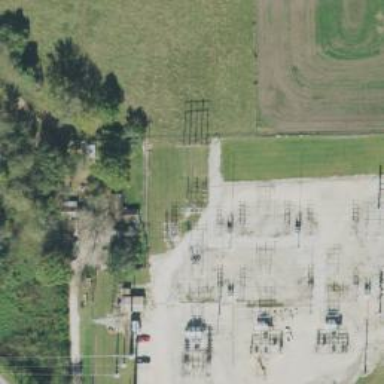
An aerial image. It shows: Switch used for power control.